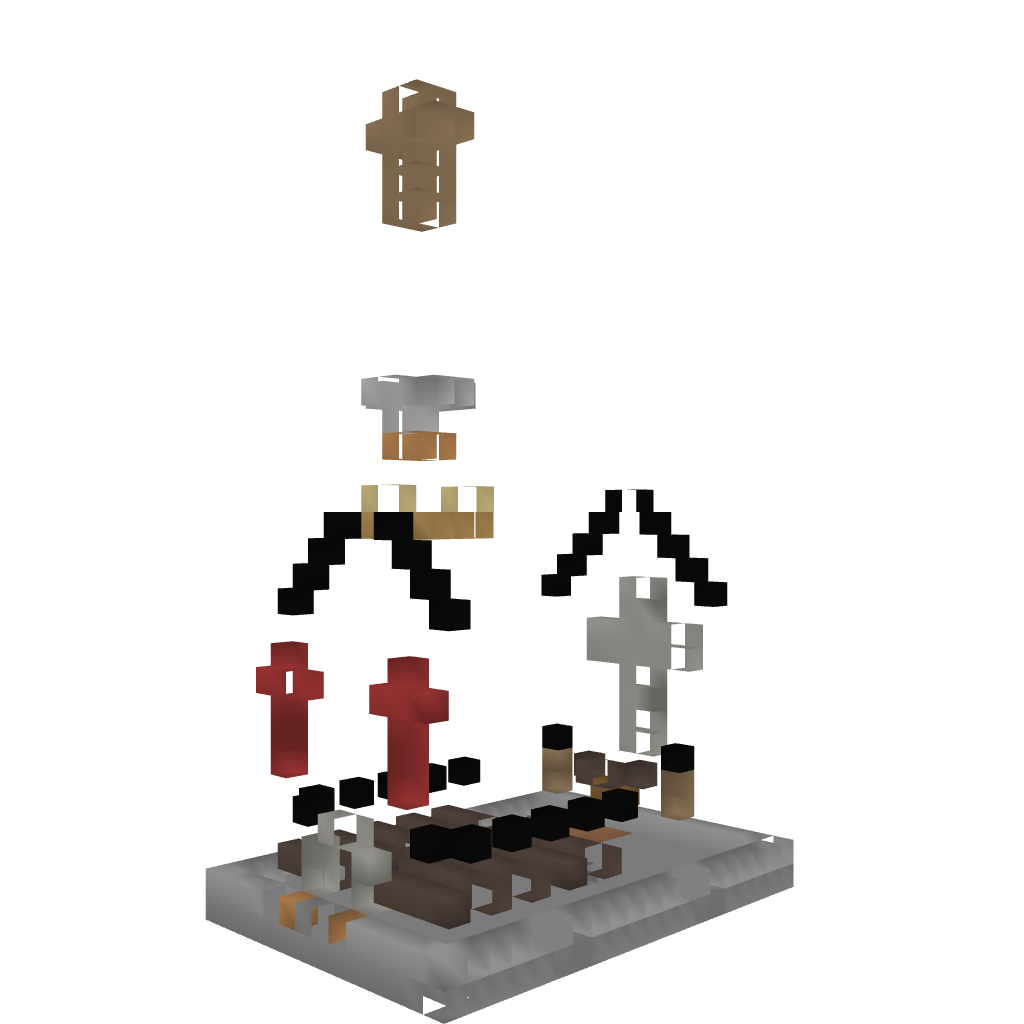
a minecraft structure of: Church